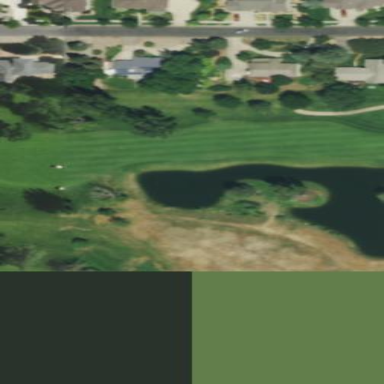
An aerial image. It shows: Water hazard in golf course. The hazard is natural water feature.